Question: I was reading the tutorials in the official Apple site about synthesizing properties at <URL>. Here is an excerpt:
> Unless you specify otherwise, the synthesized instance variable has the same name as the property, but with an underscore prefix. For a property called , for example, the synthesized instance variable will be called .
However, later, it says:
> Important: If you use @synthesize without specifying an instance variable name, like this:
;
the instance variable will bear the same name as the property.
In this example, the instance variable will also be called 'firstName', without an underscore.
These statements appear to be in disagreement. When I am using 'synthesize' like 'synthesize numerator', and later trying to use '_numerator', it is showing the following error: .

Any idea what I am doing wrong?
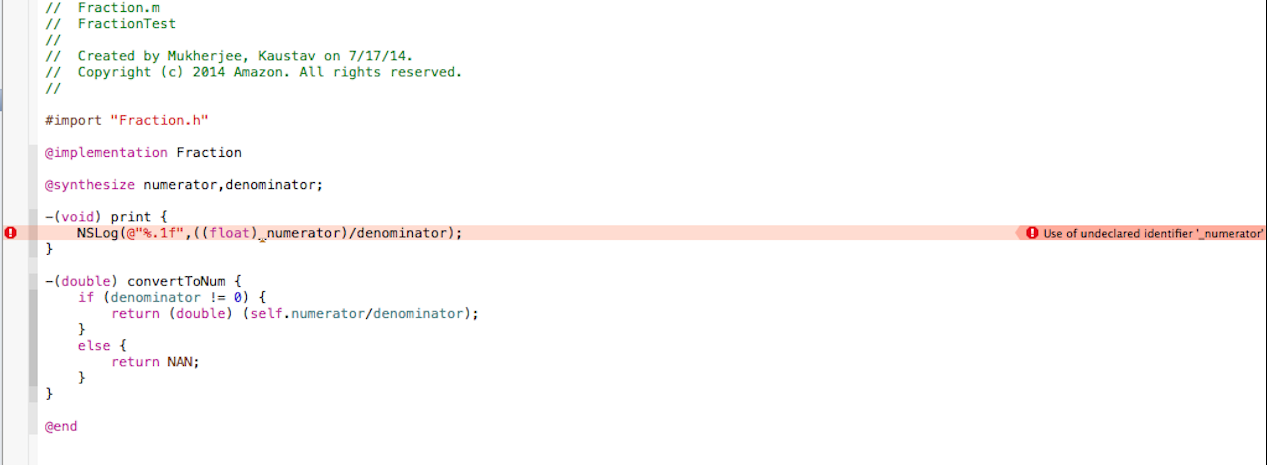
Answer: You can declare instance variables and properties in the @interface.
In the implementation, you can use
'''
@synthesize property = instancevariable;
'''
When you do that, the compiler creates an instance variable named "instancevariable" if it doesn't exist yet, and generates code for the setter and getter as needed. The variable name is anything that you want to use.
'''
@synthesize property;
'''
on its own is the same as
'''
@synthesize property = property;
'''
which means an instance variable is created with the same name as the property, if it doesn't yet exist. Whether you created an instance variable yourself starting with an underscore doesn't matter. That instance variable will be just an instance variable, possibly causing major confusion in your code.
'''
// No synthesize statement
'''
is exactly the same as
'''
@synthesize property = _property;
'''
which means an instance variable is created with a leading underscore, if it doesn't yet exist. Whether you created an instance variable yourself without an underscore doesn't matter. That instance variable will be just an instance variable, possibly causing major confusion in your code. In this case, the compiler will give a warning.
There is one exception: If you implemented all the required methods (both setter and getter, or just the getter for a readonly proper) yourself, and you don't use @synthesize, then no instance variable will be created. If you use @synthesize, an instance variable will be created as described above.
So the best choice is to just declare the @property and nothing else; an instance variable starting with an underscore will be created. If you implement both setter and getter, or just the getter of a readonly property, you may not need an instance variable. If you need one, you can declare the instance variable or create it using @synthesize.